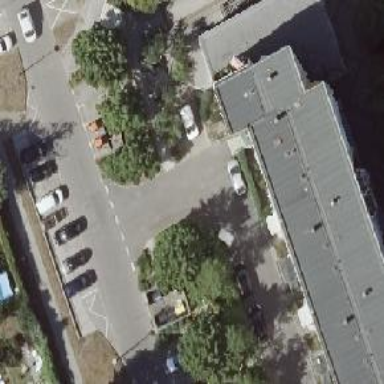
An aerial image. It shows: Kindergarten.